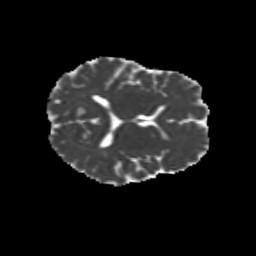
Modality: MD
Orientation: axial
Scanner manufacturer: siemens
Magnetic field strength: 3 T
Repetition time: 9.2 s
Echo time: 0.084 s